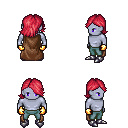
a pixel art fantasy rpg character, male body template, dark elf, purple skin, brown cape, teal pants, ruby red swoop hairstyle, gold gloves, metal boots, four views (front, back, left, right), 2x2 character sprite sheet, small pixel art, hard edges, no anti-aliasing